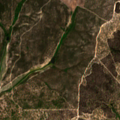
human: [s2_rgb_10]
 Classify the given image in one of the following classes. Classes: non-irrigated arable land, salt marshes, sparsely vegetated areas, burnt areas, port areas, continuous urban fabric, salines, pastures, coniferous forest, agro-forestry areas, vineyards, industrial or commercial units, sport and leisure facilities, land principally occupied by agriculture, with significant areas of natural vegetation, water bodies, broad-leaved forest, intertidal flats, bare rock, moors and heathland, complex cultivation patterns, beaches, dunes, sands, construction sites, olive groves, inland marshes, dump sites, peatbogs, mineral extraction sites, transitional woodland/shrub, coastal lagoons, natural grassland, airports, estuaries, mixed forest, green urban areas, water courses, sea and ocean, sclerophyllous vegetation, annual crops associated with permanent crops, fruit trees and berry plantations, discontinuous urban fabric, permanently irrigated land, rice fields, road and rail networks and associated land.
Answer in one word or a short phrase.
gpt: olive groves, broad-leaved forest, transitional woodland/shrub